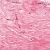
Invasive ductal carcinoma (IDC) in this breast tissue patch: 0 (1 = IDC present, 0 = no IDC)